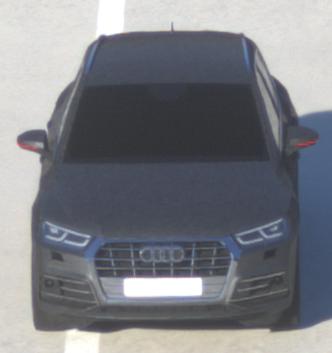
Make: Audi
Model: Q5 45 TFSI
Detailed model: Q5 (FY)
Model produced from: 2019/01
Model produced until: 2019/05
Doors: 5
Color: gray
Road condition: dry road
Daytime: sunrise or sunset
Contrast: medium contrast